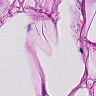
Metastatic tissue present: no